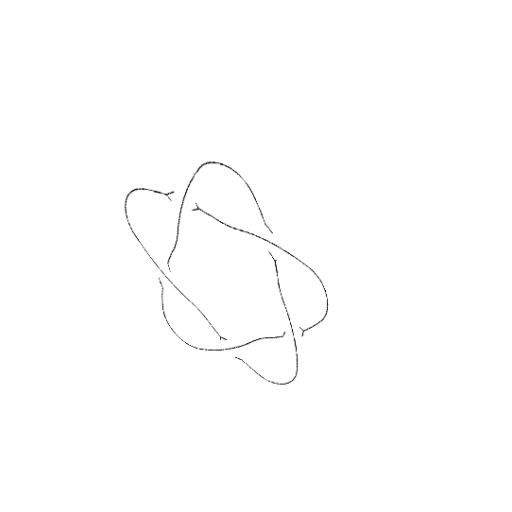
Crossing number: 5